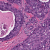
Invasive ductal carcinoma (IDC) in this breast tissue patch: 0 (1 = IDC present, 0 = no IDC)